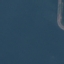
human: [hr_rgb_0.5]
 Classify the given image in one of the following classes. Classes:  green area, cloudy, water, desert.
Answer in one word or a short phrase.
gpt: water